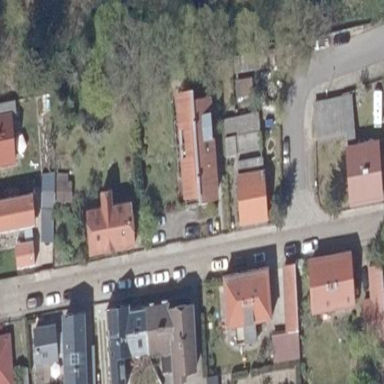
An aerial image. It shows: Residential garden area classified as leisure land.